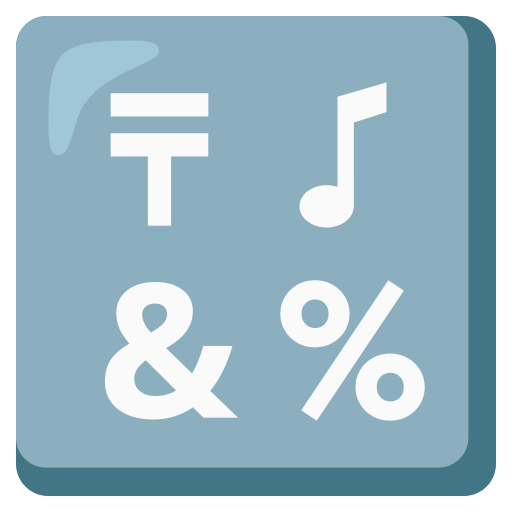
Emoji: 🔣